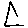
Label: triangle